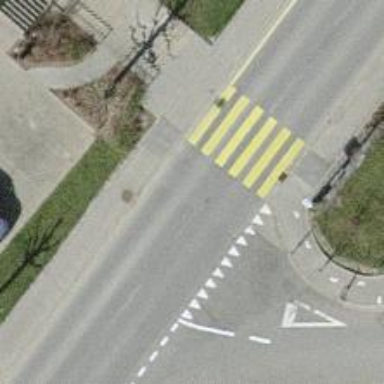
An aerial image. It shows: Uncontrolled zebra crossing on the road.